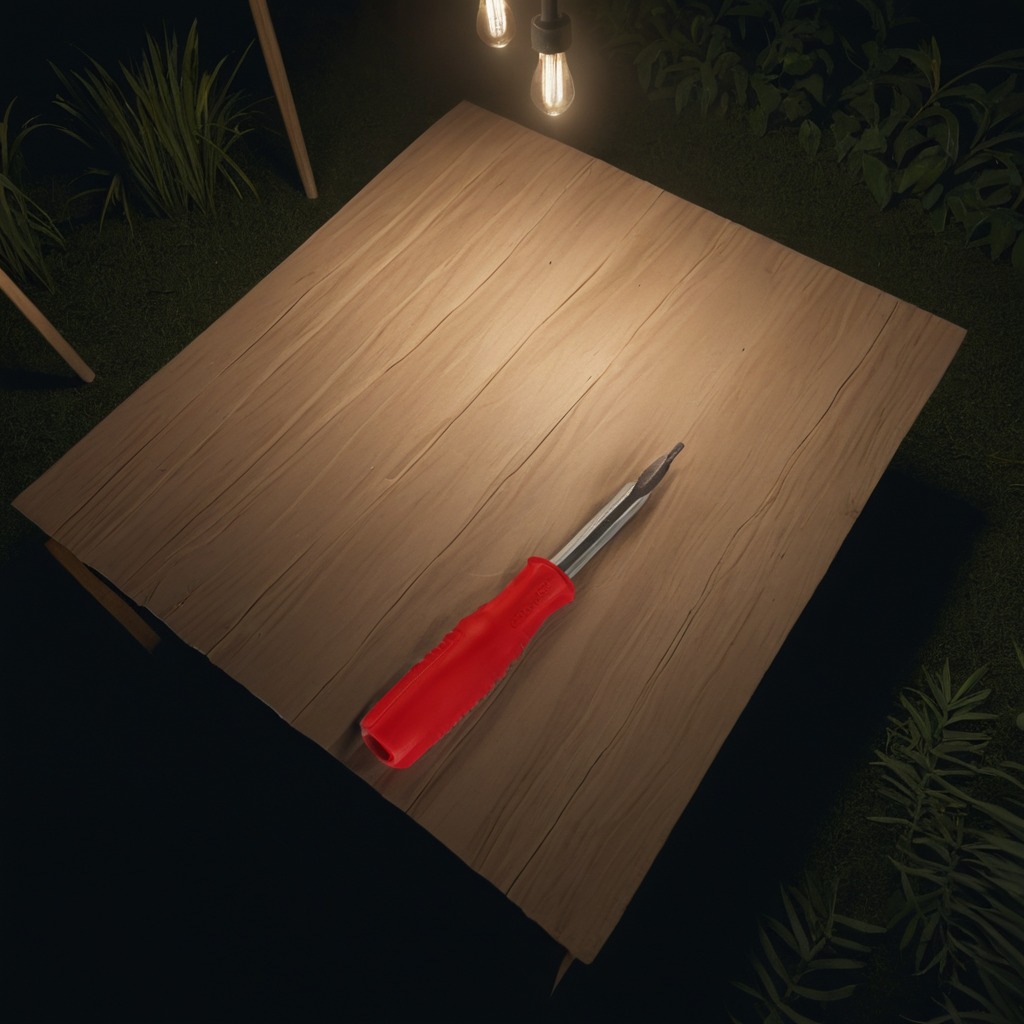
A screwdriver is lying on the wooden table inside a jungle field workshop tent at night.